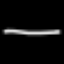
Label: line